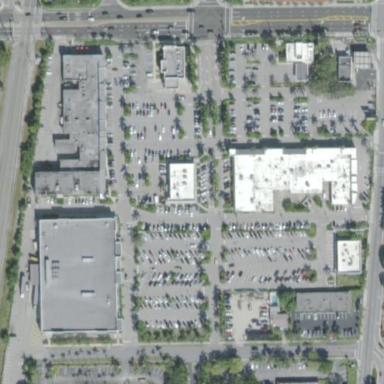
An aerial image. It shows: Retail area.